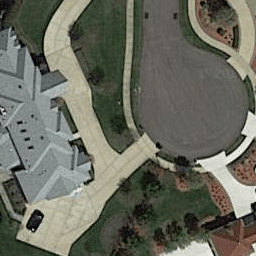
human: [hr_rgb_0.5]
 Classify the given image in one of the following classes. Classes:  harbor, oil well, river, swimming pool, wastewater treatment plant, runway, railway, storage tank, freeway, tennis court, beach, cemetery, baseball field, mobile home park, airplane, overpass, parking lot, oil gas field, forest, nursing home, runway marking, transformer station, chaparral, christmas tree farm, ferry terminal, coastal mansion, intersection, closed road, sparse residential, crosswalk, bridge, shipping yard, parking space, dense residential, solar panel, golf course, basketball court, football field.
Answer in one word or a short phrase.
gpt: closed road